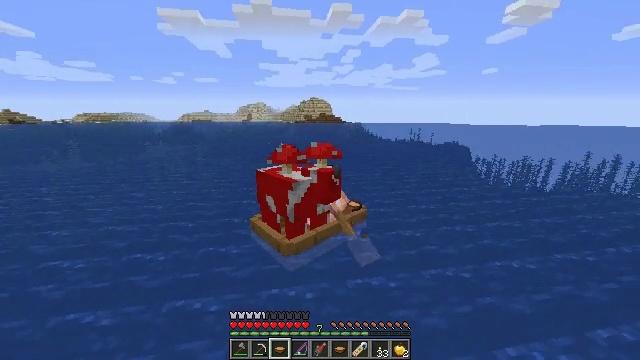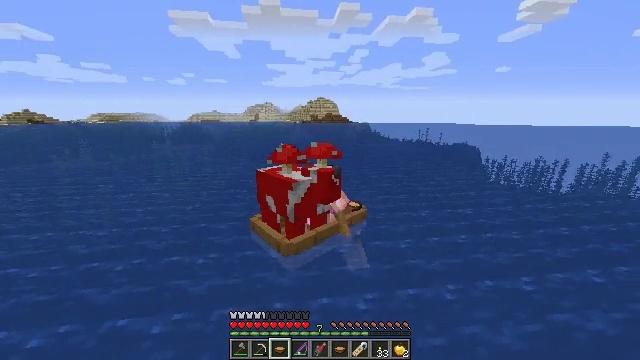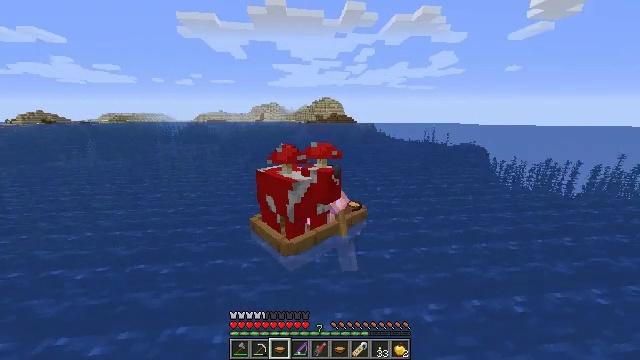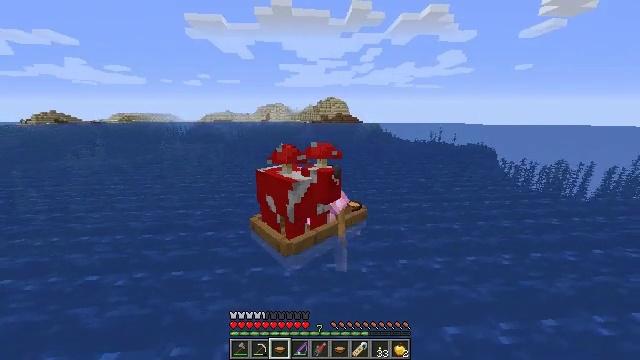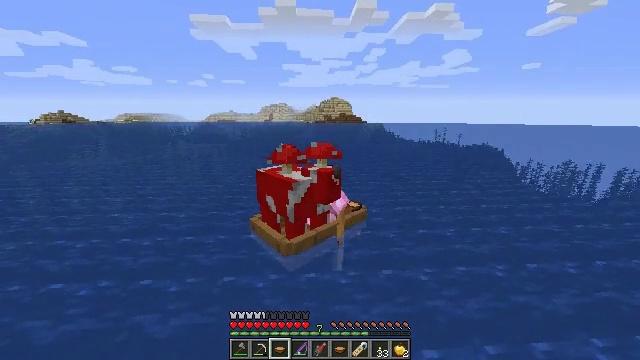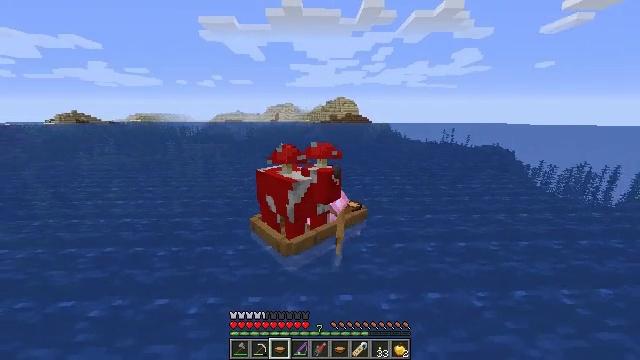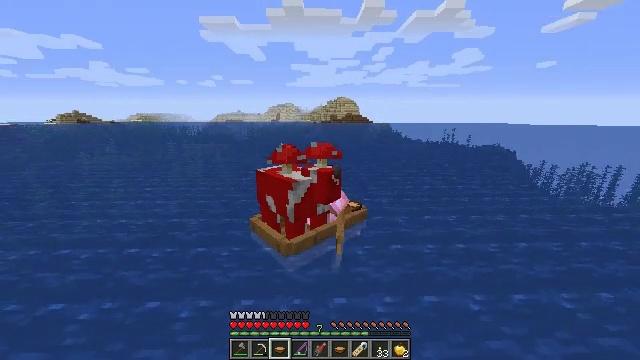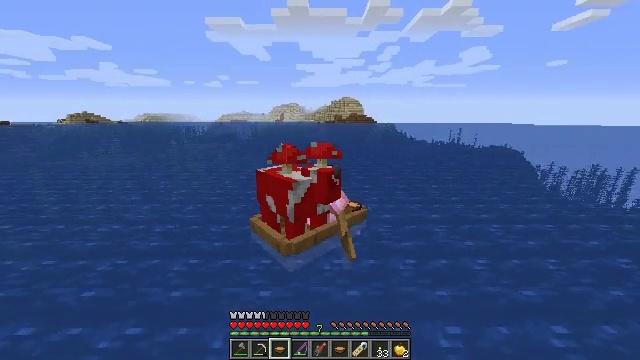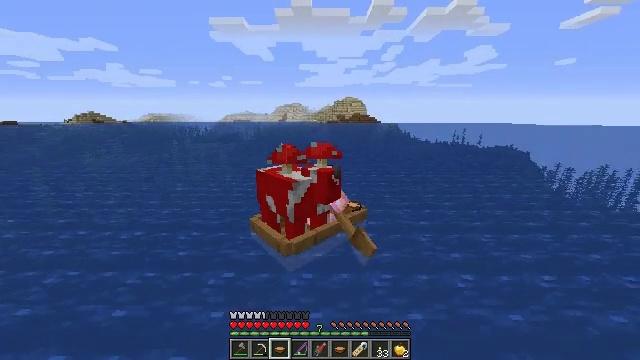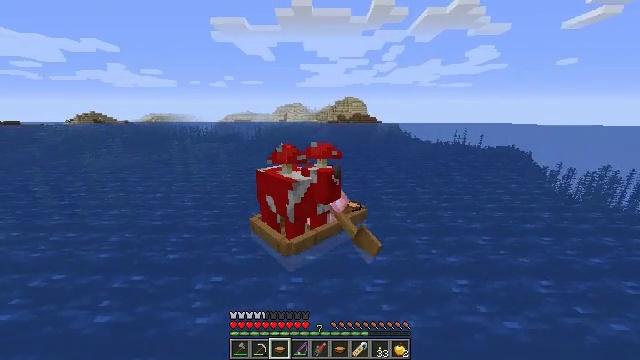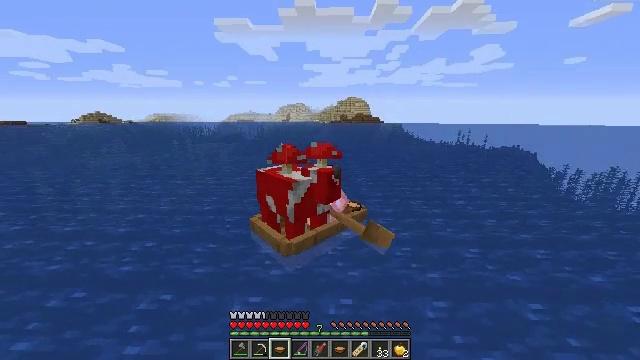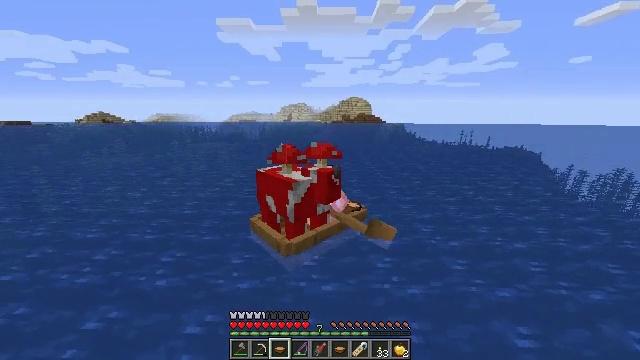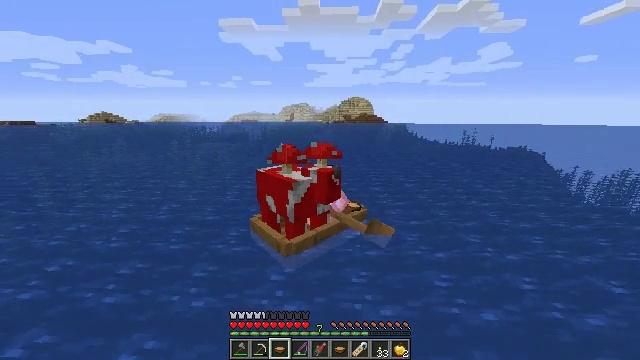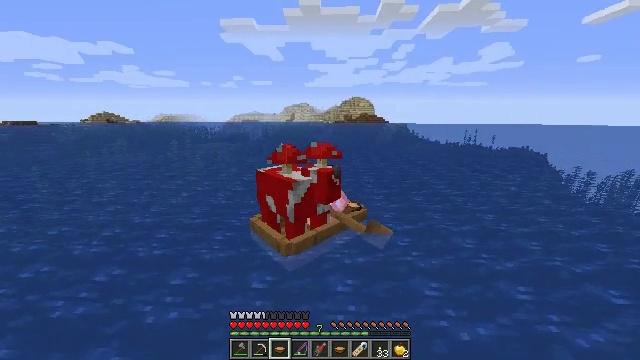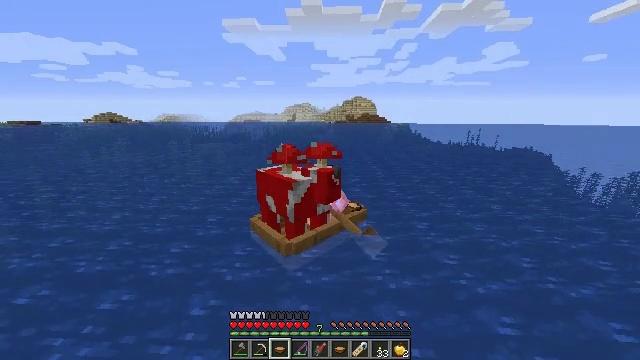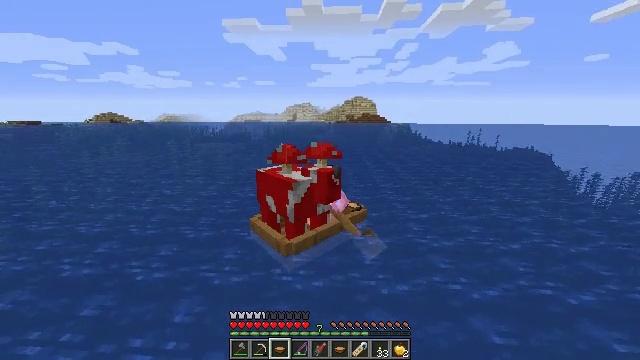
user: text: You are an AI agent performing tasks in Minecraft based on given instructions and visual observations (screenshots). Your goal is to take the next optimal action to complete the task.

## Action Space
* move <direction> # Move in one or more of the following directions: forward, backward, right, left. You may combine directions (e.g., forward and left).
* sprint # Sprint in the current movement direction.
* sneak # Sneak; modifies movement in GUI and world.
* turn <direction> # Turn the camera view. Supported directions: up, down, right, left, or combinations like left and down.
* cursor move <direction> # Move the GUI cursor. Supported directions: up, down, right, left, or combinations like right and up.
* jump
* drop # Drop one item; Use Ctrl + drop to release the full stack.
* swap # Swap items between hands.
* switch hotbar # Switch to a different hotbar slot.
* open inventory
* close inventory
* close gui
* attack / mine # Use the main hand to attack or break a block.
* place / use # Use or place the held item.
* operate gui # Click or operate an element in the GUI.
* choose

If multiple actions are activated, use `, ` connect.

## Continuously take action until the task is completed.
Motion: motion action
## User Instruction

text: Drop a name tag.
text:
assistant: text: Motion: move forward, sprint
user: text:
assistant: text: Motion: move forward, sprint
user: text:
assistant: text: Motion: move forward, sprint
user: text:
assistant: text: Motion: move forward, sprint
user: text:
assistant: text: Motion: move forward, sprint
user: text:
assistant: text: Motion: move forward, sprint
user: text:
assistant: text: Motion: move forward, sprint
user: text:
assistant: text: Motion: move forward, sprint
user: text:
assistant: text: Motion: move forward, sprint
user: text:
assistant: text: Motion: move forward, sprint
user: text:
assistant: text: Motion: move forward, sprint
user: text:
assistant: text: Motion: move forward, sprint
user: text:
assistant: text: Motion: move forward, sprint
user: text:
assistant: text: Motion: move forward, sprint
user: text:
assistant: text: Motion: move forward, sprint
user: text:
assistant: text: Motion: move forward, sprint
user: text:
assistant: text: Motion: move forward, sprint
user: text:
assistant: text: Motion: move forward, sprint
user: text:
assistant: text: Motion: move forward, sprint
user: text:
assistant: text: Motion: move forward, sprint
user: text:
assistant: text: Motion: move forward, sprint
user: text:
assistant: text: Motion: move forward, sprint
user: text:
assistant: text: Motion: move forward, sprint
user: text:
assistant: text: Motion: move forward, sprint
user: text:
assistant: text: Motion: move forward, sprint
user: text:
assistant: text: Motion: move forward, sprint
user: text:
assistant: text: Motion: move forward, sprint
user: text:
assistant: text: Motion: move forward, sprint
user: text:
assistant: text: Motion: move forward, sprint
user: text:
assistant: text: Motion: move forward, sprint